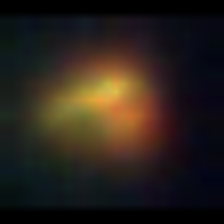
Taxon: NanoPlankton
Group: Other